Interaction volume radius: 5 \u00c5
Interaction volume height: 20 \u00c5
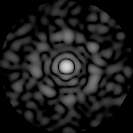
Disorder parameter: 0.8249